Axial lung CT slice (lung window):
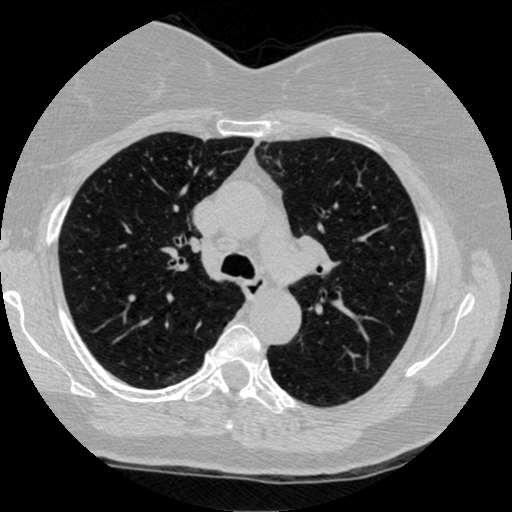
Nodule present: no